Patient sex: M
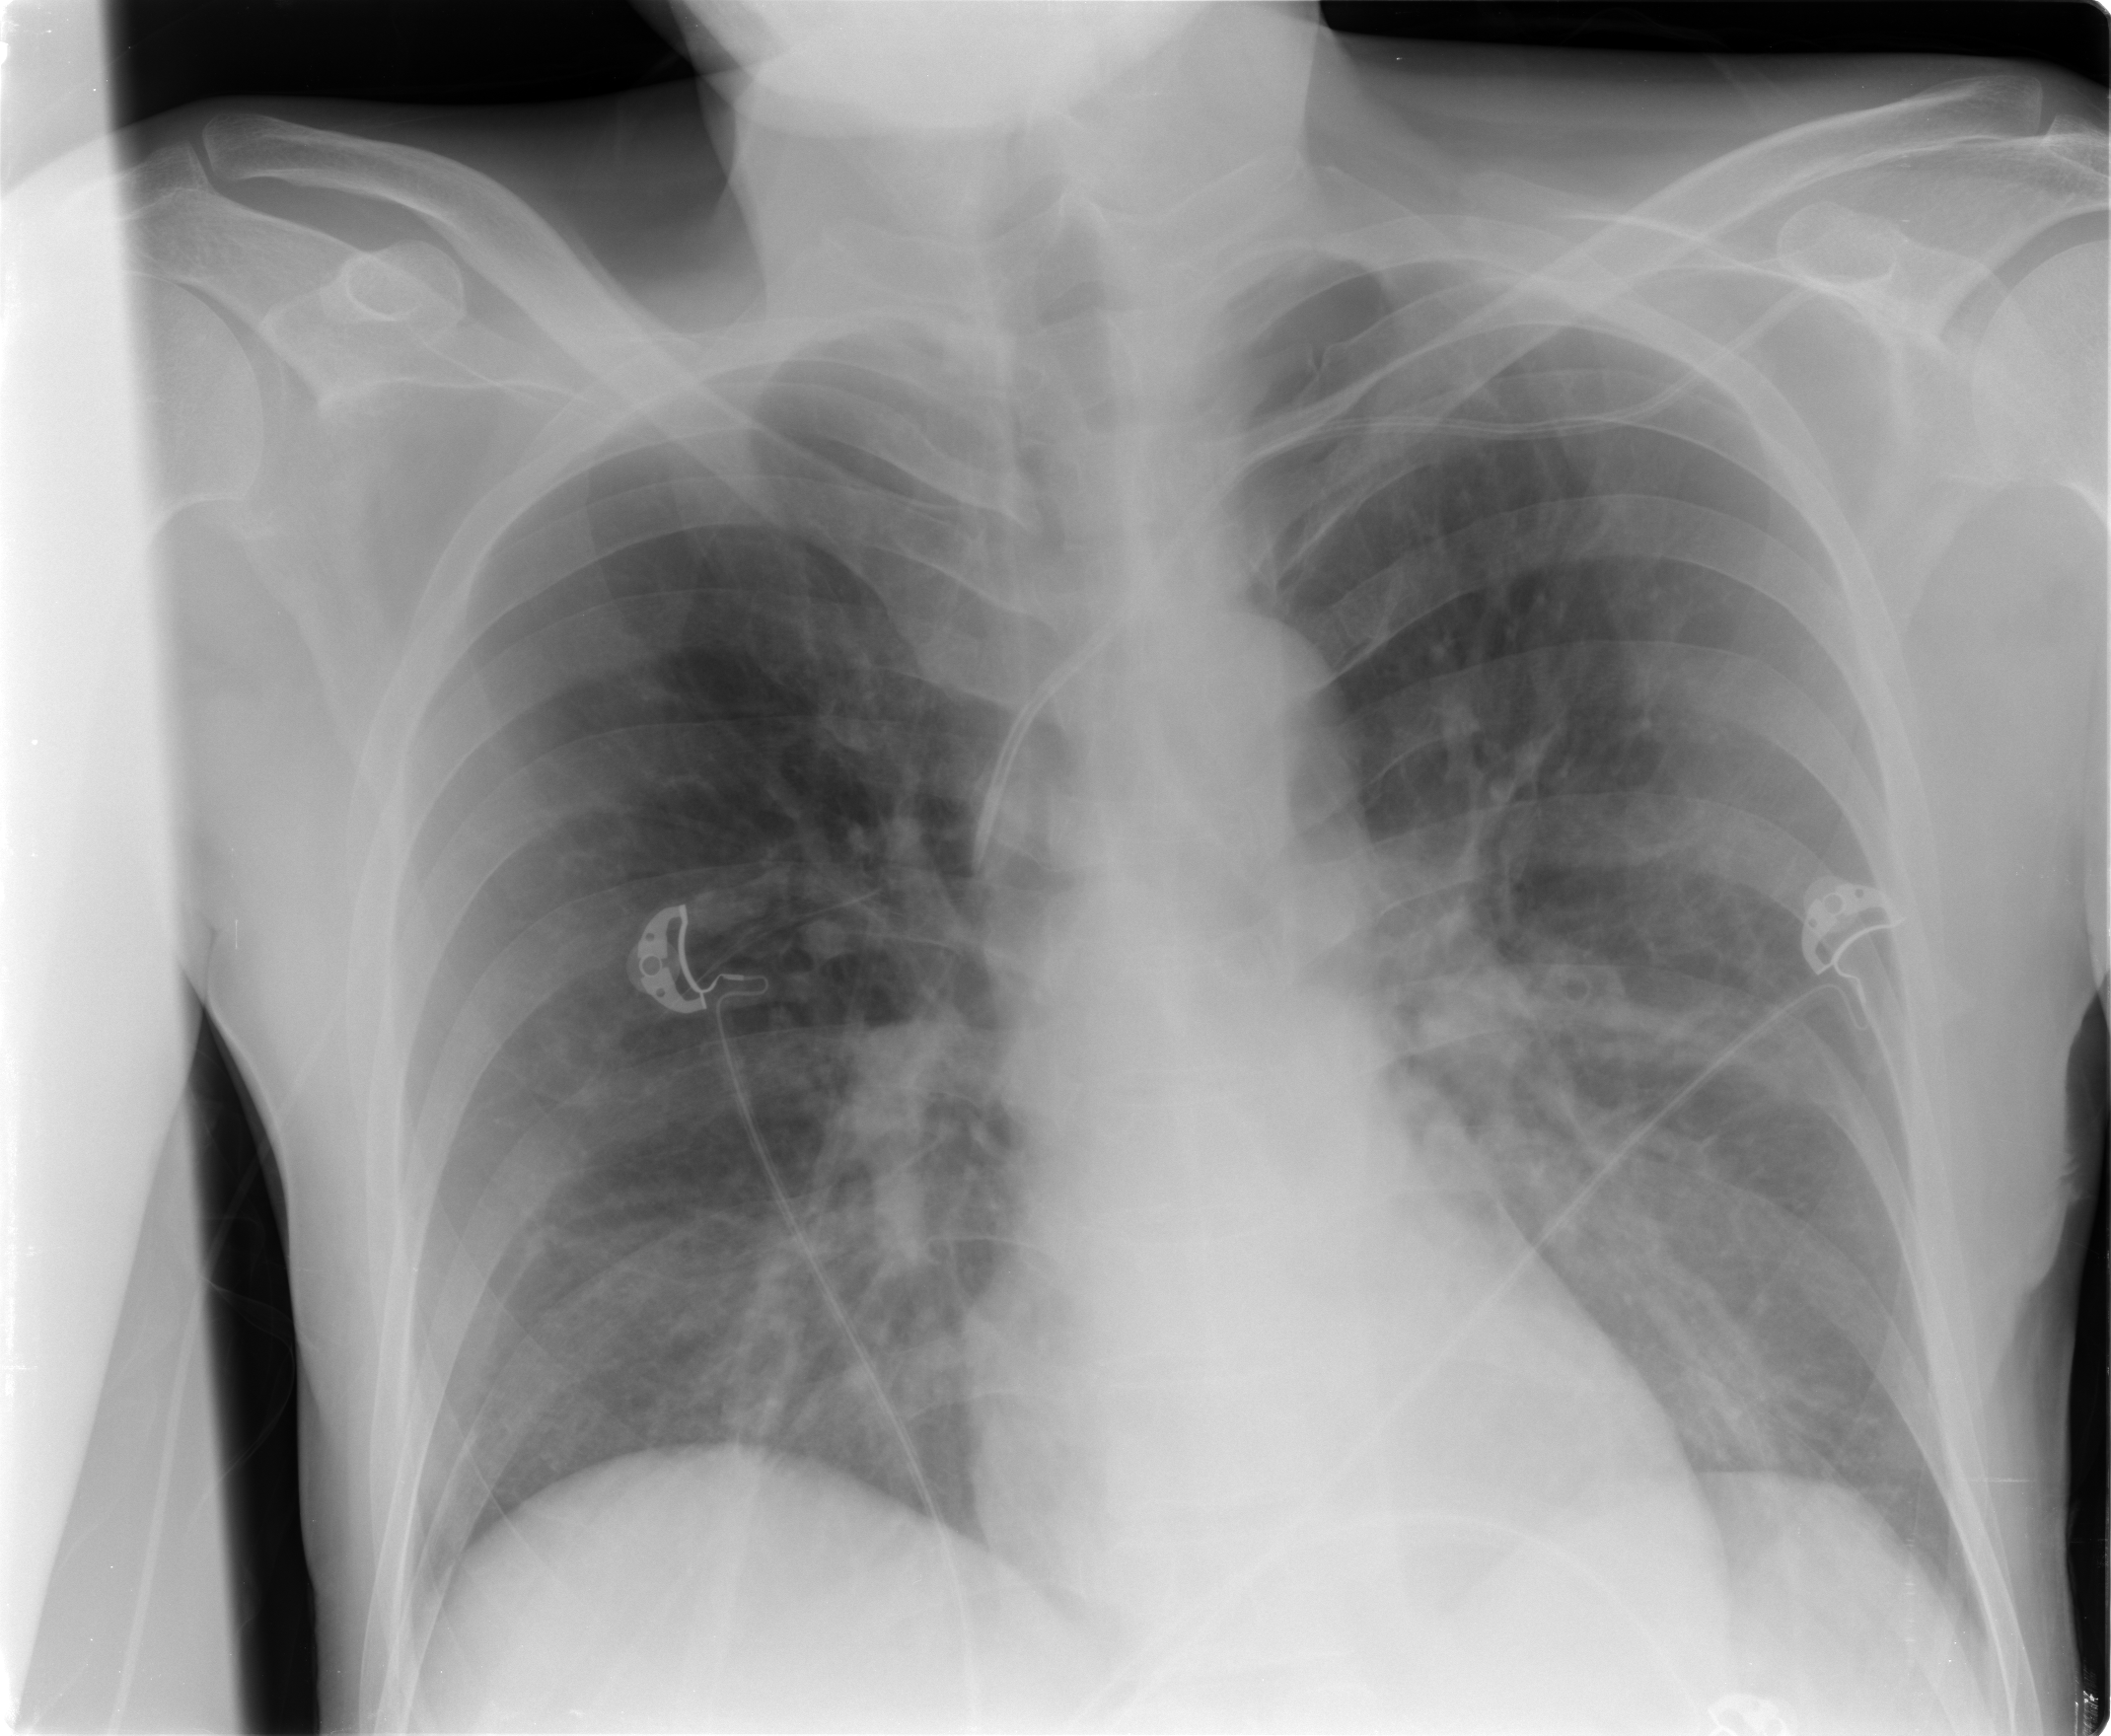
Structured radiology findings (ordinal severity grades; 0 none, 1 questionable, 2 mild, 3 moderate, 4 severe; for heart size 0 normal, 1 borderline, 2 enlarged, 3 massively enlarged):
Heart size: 0
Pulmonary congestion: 2
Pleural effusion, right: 0
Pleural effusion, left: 0
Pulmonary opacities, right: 2
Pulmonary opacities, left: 0
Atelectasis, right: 2
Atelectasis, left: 2